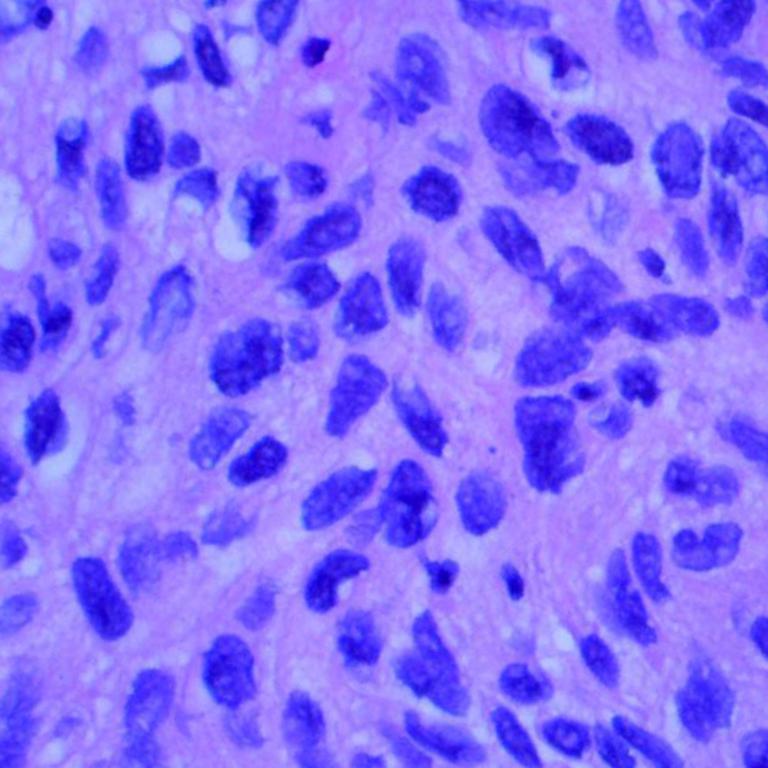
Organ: lung
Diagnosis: squamous carcinomas